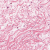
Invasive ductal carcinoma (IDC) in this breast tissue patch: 0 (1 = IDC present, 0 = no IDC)